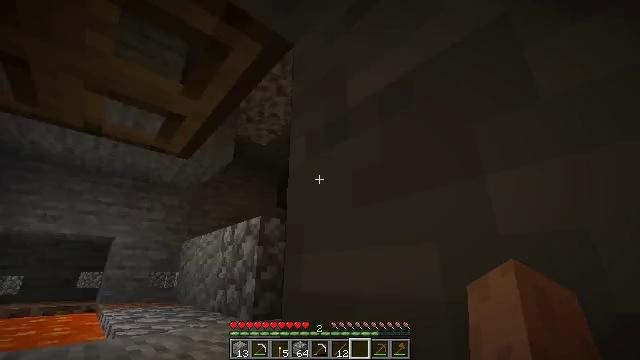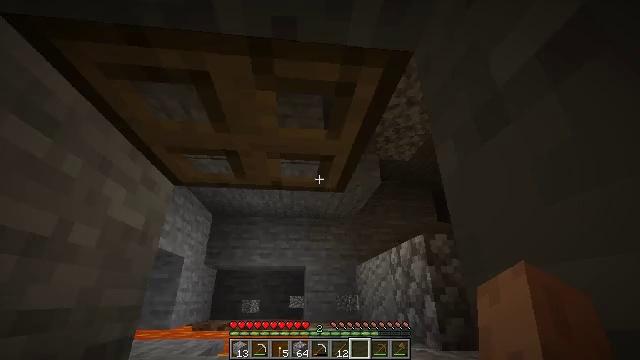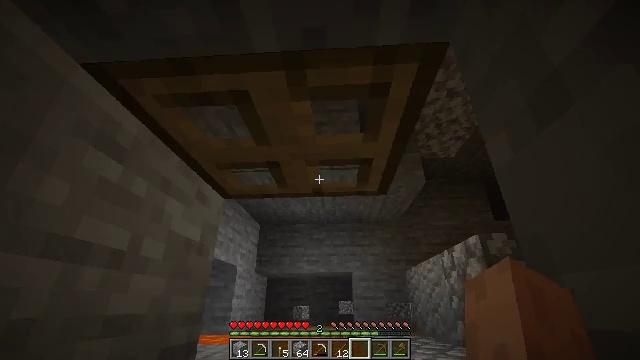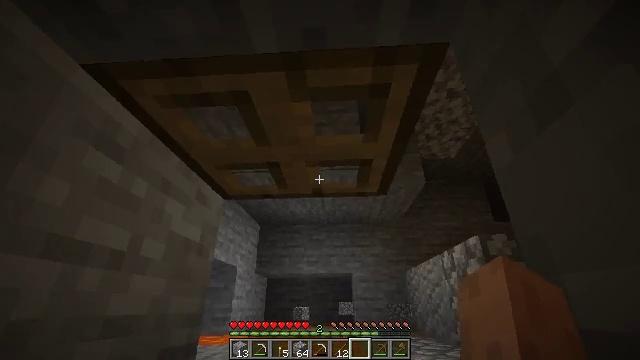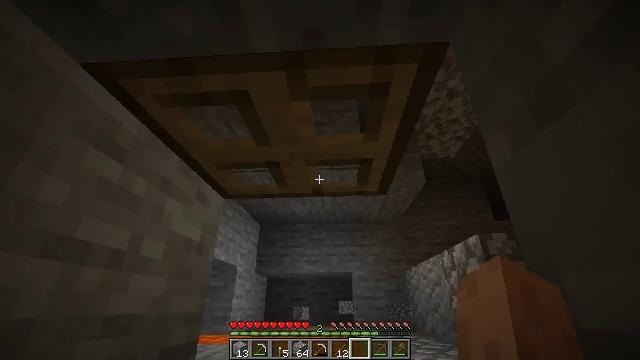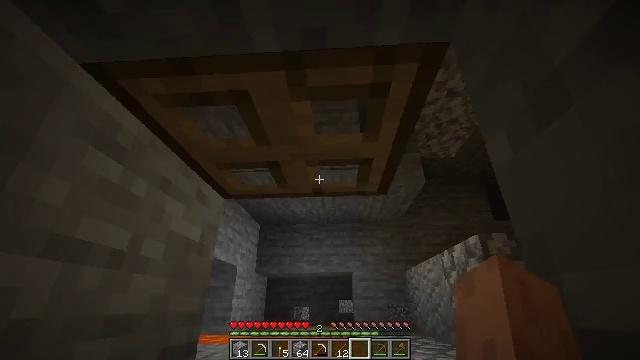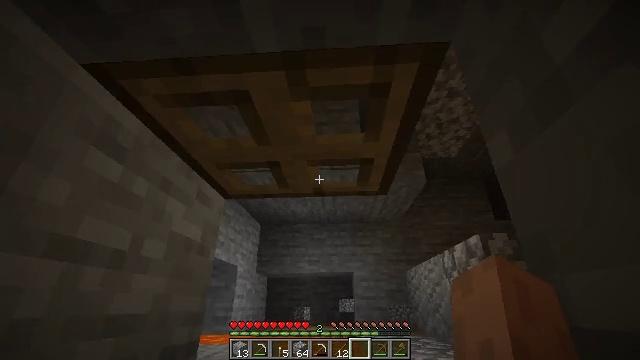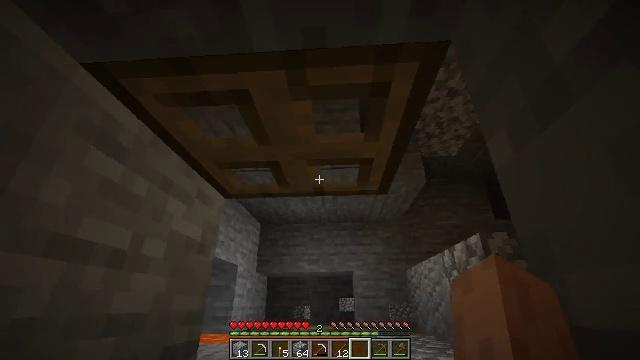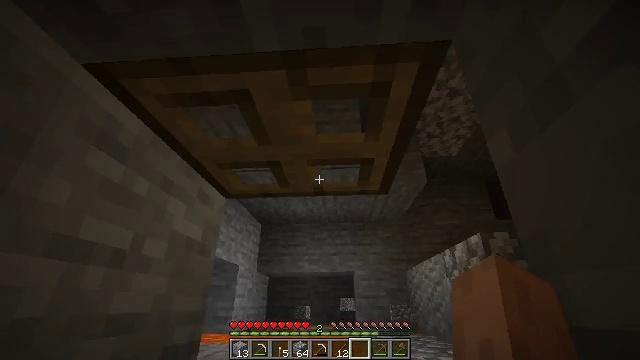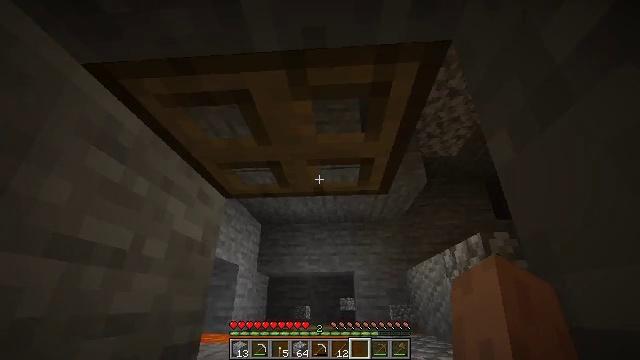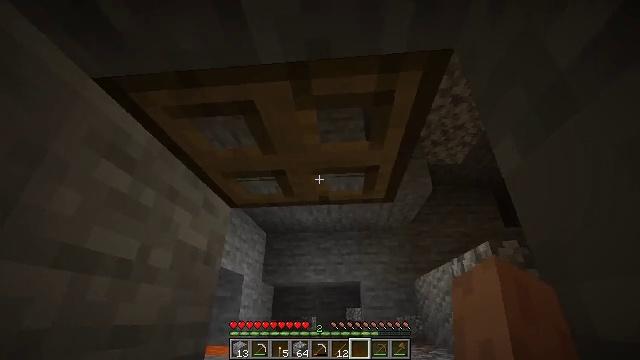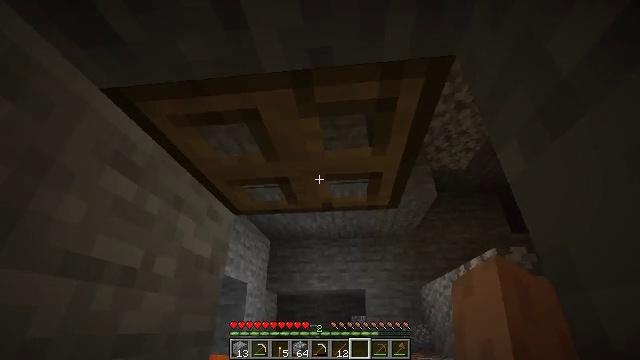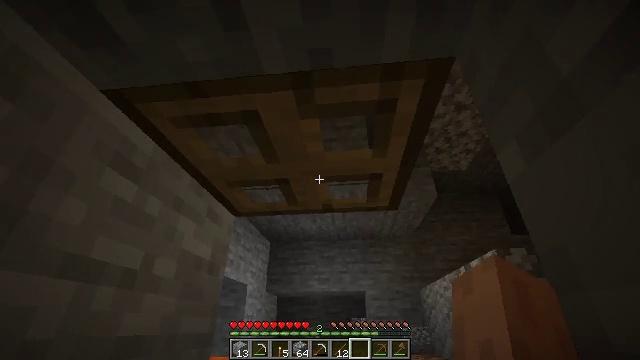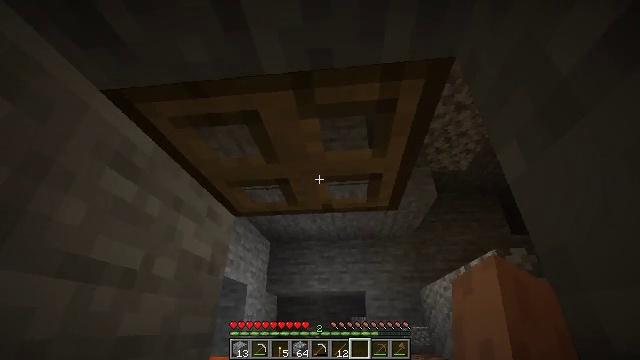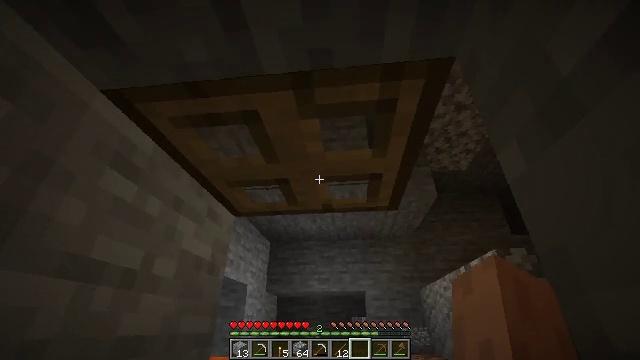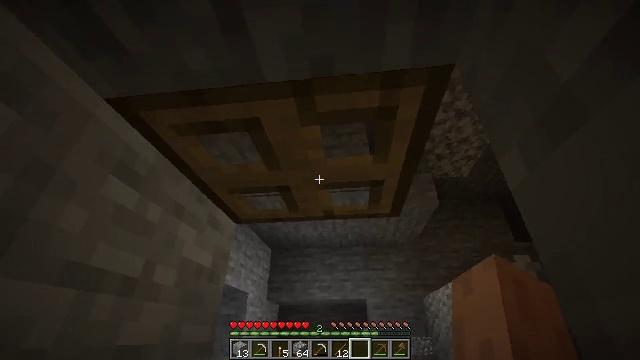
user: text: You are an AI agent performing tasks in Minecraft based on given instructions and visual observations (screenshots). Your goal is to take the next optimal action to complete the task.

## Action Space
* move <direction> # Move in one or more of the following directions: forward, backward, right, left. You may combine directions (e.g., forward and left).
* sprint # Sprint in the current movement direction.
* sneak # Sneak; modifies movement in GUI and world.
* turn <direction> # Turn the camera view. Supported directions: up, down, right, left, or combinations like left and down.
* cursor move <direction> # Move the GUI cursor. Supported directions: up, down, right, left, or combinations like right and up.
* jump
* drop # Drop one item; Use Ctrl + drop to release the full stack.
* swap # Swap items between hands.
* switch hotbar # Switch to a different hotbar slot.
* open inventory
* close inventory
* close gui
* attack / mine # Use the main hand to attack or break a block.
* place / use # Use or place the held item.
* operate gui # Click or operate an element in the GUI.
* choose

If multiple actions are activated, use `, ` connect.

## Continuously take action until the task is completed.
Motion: motion action
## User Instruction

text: Collect the oak trapdoor for re-use.
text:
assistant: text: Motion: turn left and up
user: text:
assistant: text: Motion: turn left and up
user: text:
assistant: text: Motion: no_op
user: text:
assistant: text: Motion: no_op
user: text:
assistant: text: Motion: no_op
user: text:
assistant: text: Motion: no_op
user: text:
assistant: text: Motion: no_op
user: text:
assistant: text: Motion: no_op
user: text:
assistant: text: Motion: no_op
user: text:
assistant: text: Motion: turn left and up
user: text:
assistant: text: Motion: turn up
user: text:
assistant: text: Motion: no_op
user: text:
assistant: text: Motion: no_op
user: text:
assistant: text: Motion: no_op
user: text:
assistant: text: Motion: turn up
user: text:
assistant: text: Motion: no_op
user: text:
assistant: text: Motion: no_op
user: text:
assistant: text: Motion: turn up
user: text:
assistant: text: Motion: no_op
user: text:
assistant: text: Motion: attack / mine
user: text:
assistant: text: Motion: attack / mine
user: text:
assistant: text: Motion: attack / mine
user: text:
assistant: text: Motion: turn left and up, attack / mine
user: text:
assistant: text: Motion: turn left and up, attack / mine
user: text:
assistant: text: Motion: attack / mine
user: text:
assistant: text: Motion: attack / mine
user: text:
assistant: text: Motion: attack / mine
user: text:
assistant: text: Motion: attack / mine
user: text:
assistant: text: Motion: attack / mine
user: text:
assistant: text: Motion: attack / mine